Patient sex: M
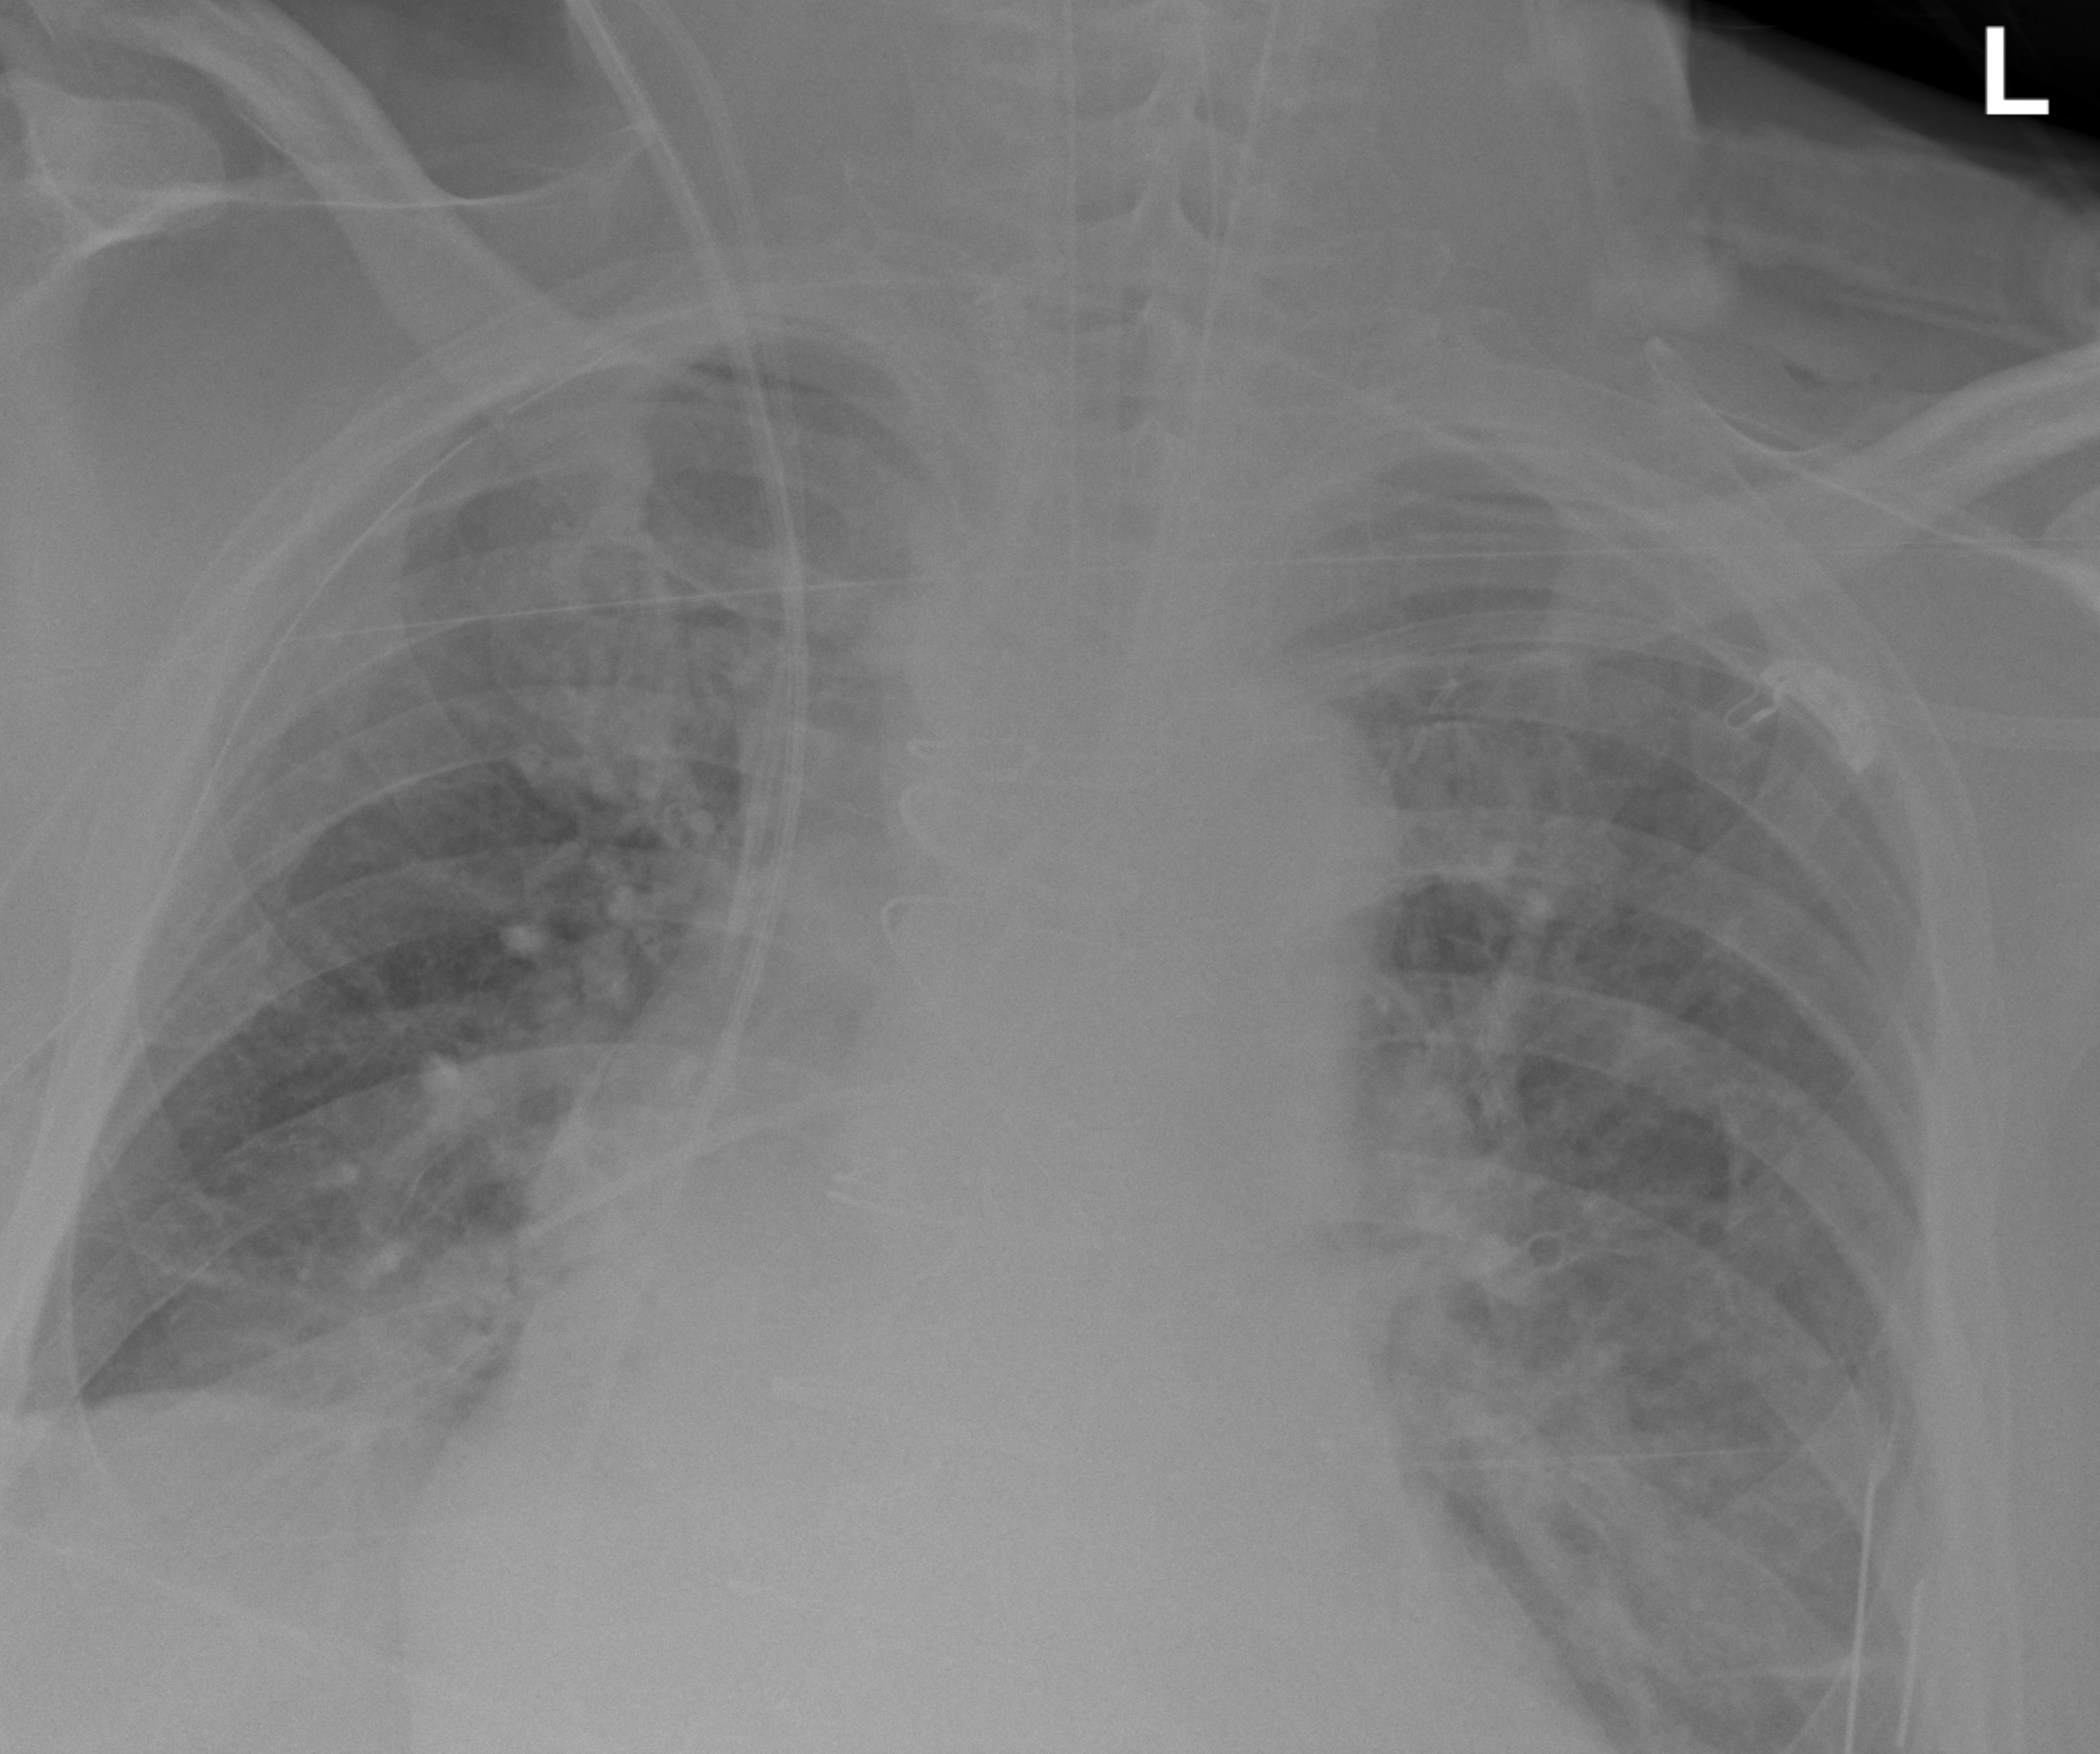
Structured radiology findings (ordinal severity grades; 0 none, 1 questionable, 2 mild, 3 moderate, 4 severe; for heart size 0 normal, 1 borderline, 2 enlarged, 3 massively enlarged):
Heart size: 0
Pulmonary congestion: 3
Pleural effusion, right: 0
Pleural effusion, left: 2
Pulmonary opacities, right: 2
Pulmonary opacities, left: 2
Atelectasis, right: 2
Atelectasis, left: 2